Question: Because this html code is generated automatically by a jquery plugin (JQgrid), i cannot write the html code:
this is my html code:

and this is the js code :
'''
$("td").attr("aria-describedby","list2_estimated").each(function(){
alert(this.text);
});
'''
I want to alert the text value from '<td>', in my case it is empty the alert. What should I do to get the text value? thx
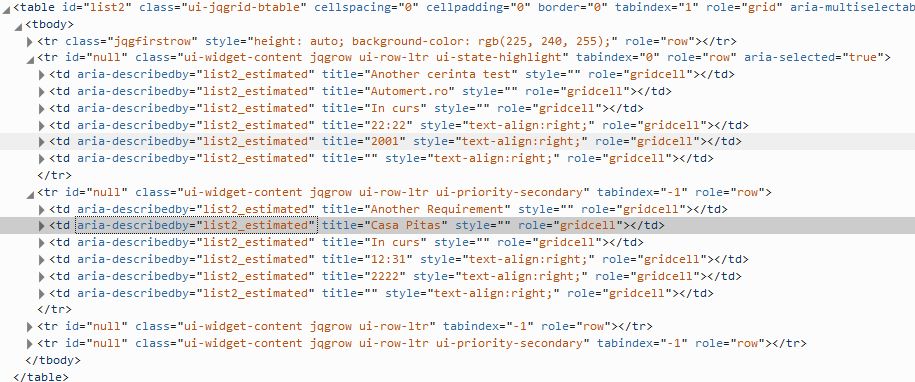
Answer: '''
$("td[aria-describedby = 'list2_estimated']").each(function(){
alert($(this).text());
});
'''